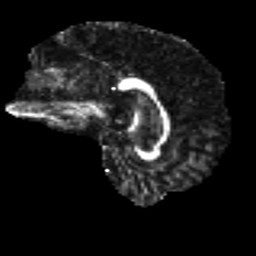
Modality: FA
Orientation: sagittal
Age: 63
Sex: male
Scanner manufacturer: ge
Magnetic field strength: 3 T
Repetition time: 7.8 s
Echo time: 0.0611 s